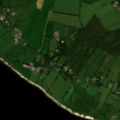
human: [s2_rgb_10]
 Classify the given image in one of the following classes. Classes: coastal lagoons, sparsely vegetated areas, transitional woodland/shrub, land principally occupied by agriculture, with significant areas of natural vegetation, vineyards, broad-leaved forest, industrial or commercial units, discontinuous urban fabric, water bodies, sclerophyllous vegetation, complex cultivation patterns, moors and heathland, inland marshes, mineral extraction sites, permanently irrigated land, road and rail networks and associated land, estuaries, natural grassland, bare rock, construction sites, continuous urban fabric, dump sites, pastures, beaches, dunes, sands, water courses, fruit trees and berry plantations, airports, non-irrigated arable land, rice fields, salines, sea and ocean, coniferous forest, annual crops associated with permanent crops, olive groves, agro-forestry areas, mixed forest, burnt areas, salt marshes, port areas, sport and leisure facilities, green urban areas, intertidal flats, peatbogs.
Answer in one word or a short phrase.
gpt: pastures, coniferous forest, water bodies